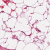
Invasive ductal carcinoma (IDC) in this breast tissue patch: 0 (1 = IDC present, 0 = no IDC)